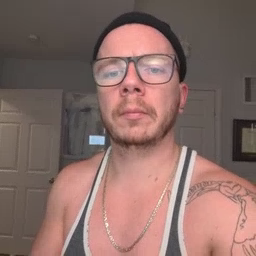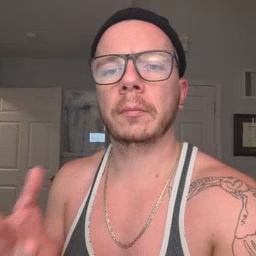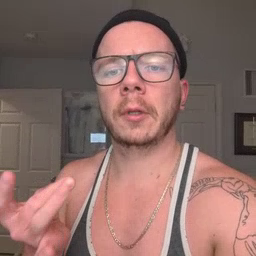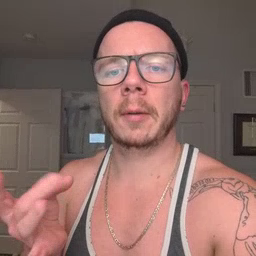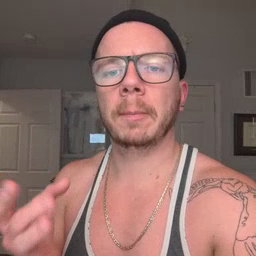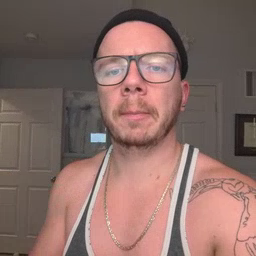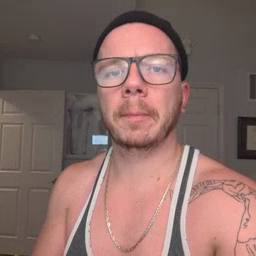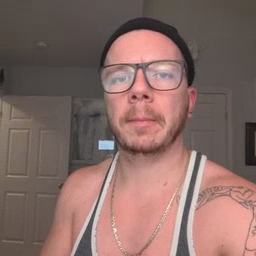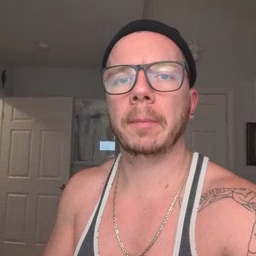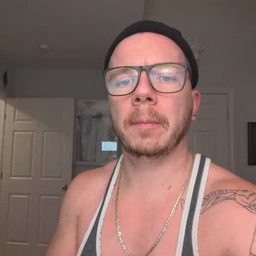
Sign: sticky